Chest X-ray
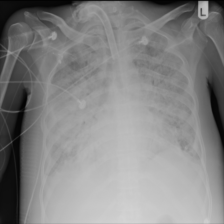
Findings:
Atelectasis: negative
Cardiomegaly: negative
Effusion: negative
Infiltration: positive
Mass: negative
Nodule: negative
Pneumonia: negative
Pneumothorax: negative
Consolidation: negative
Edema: negative
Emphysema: negative
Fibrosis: negative
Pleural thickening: negative
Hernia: negative